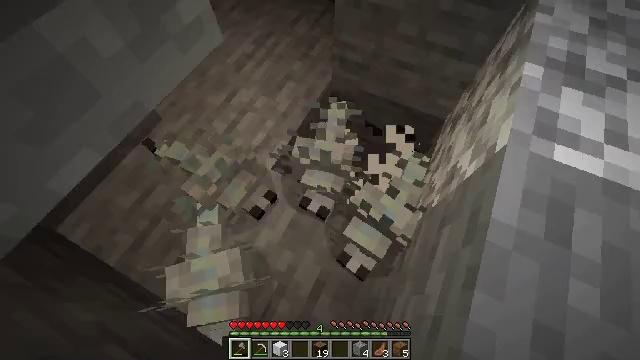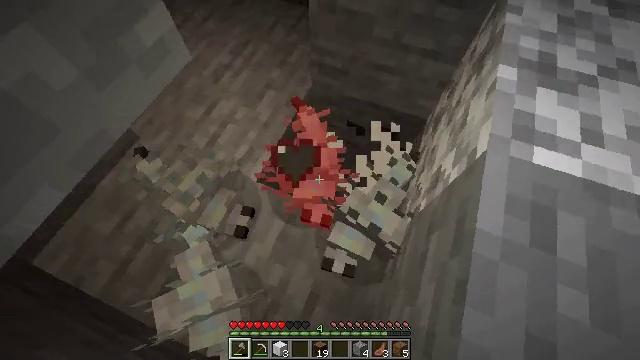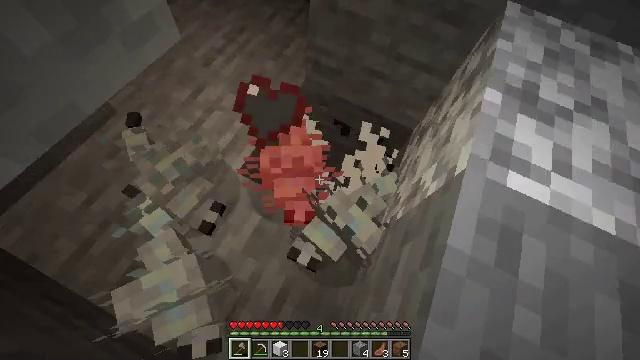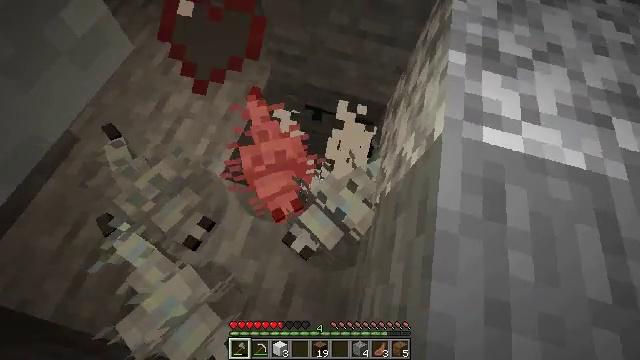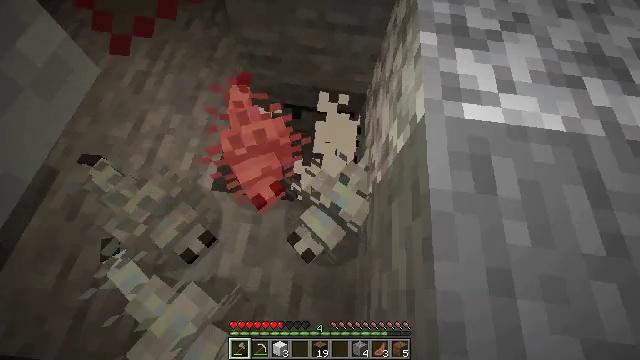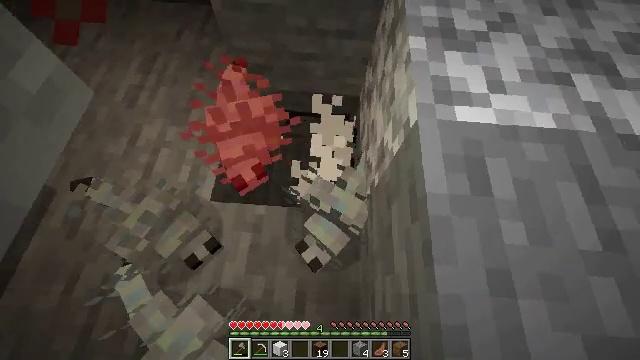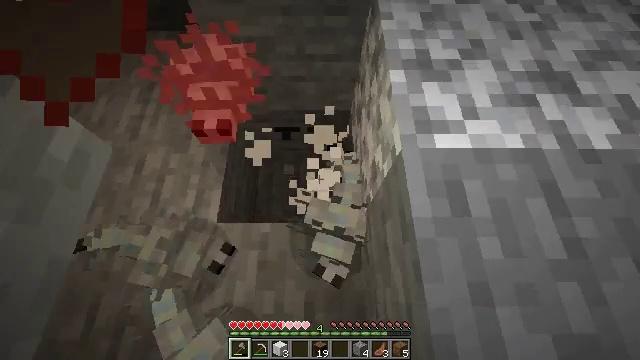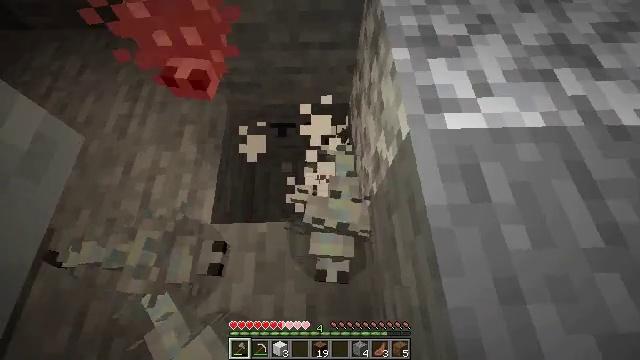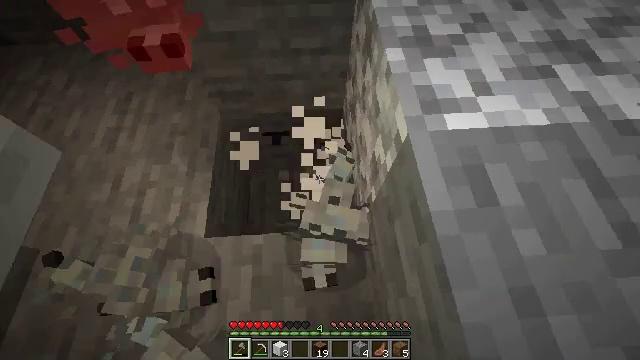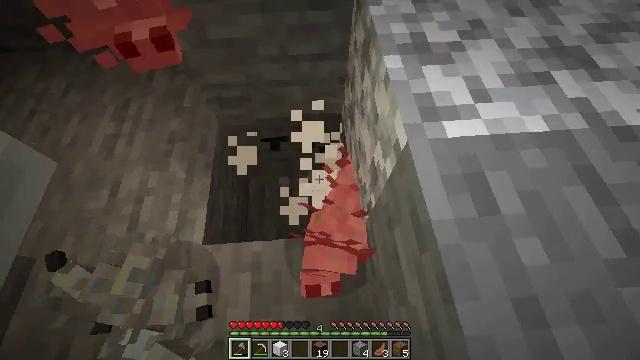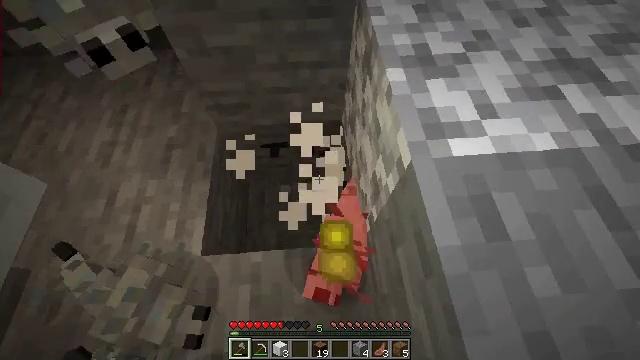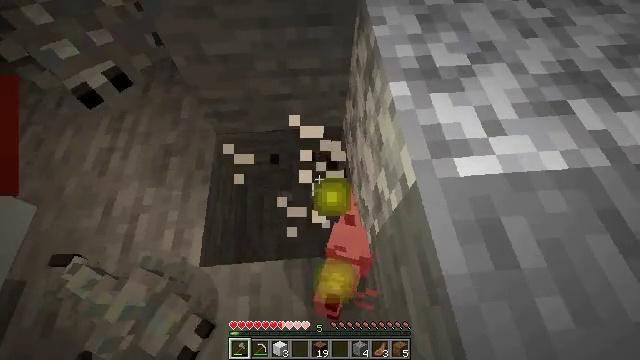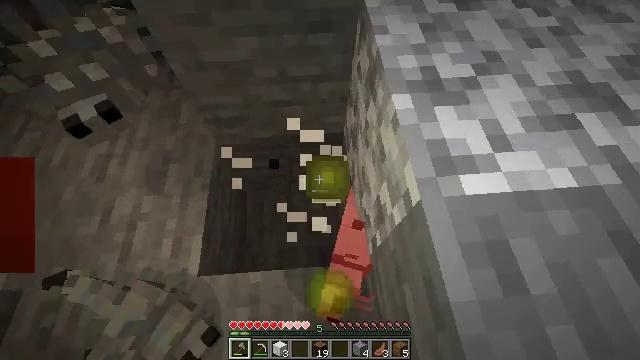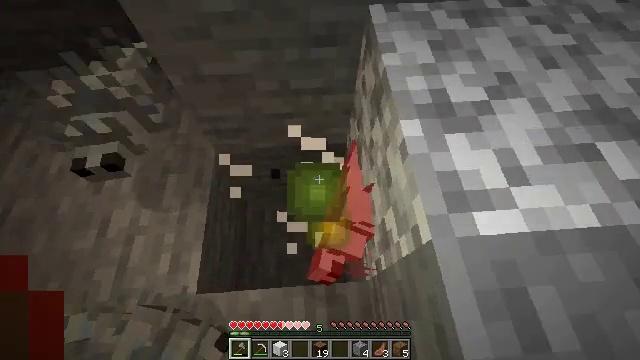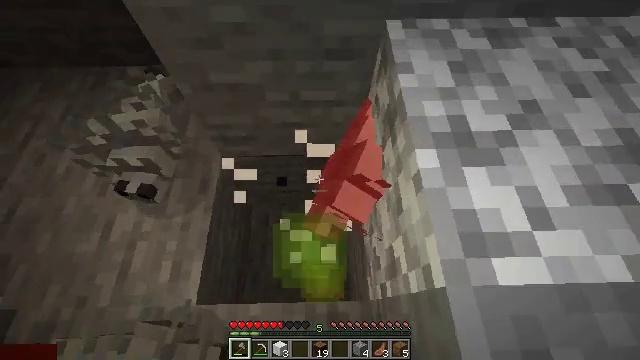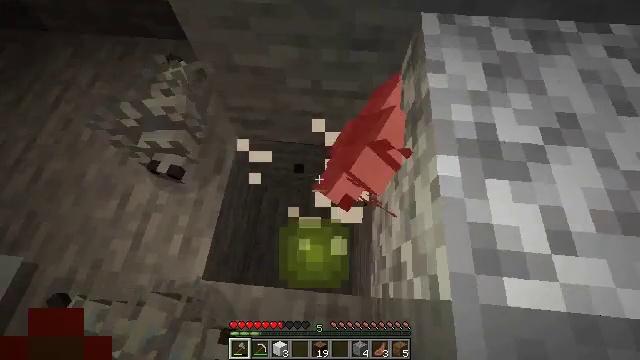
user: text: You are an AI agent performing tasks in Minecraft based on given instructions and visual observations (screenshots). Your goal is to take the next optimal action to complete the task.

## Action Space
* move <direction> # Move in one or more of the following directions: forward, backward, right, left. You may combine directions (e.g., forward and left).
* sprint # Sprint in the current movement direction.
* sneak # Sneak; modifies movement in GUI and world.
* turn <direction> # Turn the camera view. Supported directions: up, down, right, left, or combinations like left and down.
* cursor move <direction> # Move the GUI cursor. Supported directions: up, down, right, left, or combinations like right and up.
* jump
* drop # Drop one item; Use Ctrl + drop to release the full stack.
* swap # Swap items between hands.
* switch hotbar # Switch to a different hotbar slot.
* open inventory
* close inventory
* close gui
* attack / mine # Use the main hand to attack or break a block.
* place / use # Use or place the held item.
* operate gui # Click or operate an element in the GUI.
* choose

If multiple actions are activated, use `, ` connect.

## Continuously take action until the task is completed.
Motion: motion action
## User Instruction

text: Fight against silverfish.
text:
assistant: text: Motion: move right, turn right
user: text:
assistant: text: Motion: move right, turn right
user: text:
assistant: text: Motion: move right, turn right and down
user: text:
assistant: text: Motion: move forward and move right, turn right, attack / mine
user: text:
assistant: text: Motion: move forward and move right, attack / mine, jump
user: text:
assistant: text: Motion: move forward and move right, attack / mine, jump
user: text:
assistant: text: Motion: move forward and move right, attack / mine, jump
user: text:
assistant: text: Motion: move forward and move right, turn right and up, jump
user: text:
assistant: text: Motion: move forward and move right, jump
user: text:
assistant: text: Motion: move forward and move right, jump
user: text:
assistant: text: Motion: move forward and move right
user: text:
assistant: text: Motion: move forward and move right
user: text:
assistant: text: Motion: move forward and move right
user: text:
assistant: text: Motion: move right, turn left
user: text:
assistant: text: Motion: move right, turn left and down
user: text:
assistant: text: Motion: move right, turn left and down, attack / mine
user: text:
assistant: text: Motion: move right, turn down, attack / mine
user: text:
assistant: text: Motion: move right, turn down, attack / mine, jump
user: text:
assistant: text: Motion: move right, attack / mine, jump
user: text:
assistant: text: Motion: move right, turn left, jump
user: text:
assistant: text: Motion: move right, turn left and up, jump
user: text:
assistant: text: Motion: move right, turn left and up
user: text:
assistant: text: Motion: move right, turn left and up
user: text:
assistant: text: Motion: move right, turn left
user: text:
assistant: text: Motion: move right, turn left
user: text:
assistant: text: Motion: turn left and up, attack / mine
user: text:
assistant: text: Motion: turn left and up, attack / mine
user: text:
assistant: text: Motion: turn left and up, attack / mine
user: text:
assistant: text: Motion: turn left and up
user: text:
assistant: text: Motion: turn left